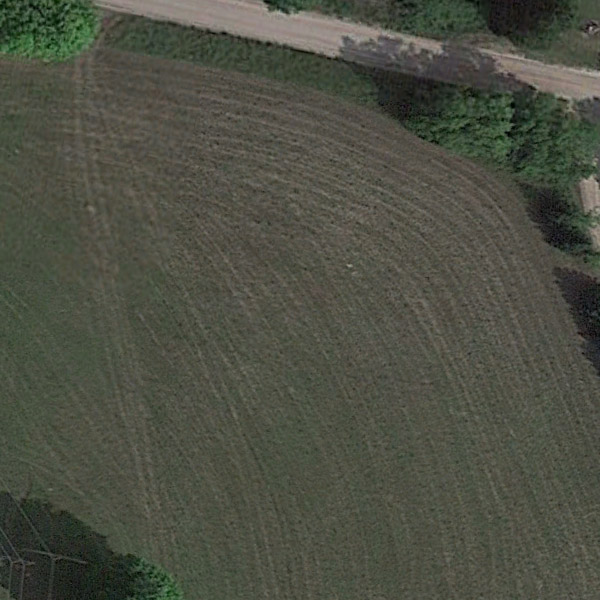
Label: Meadow